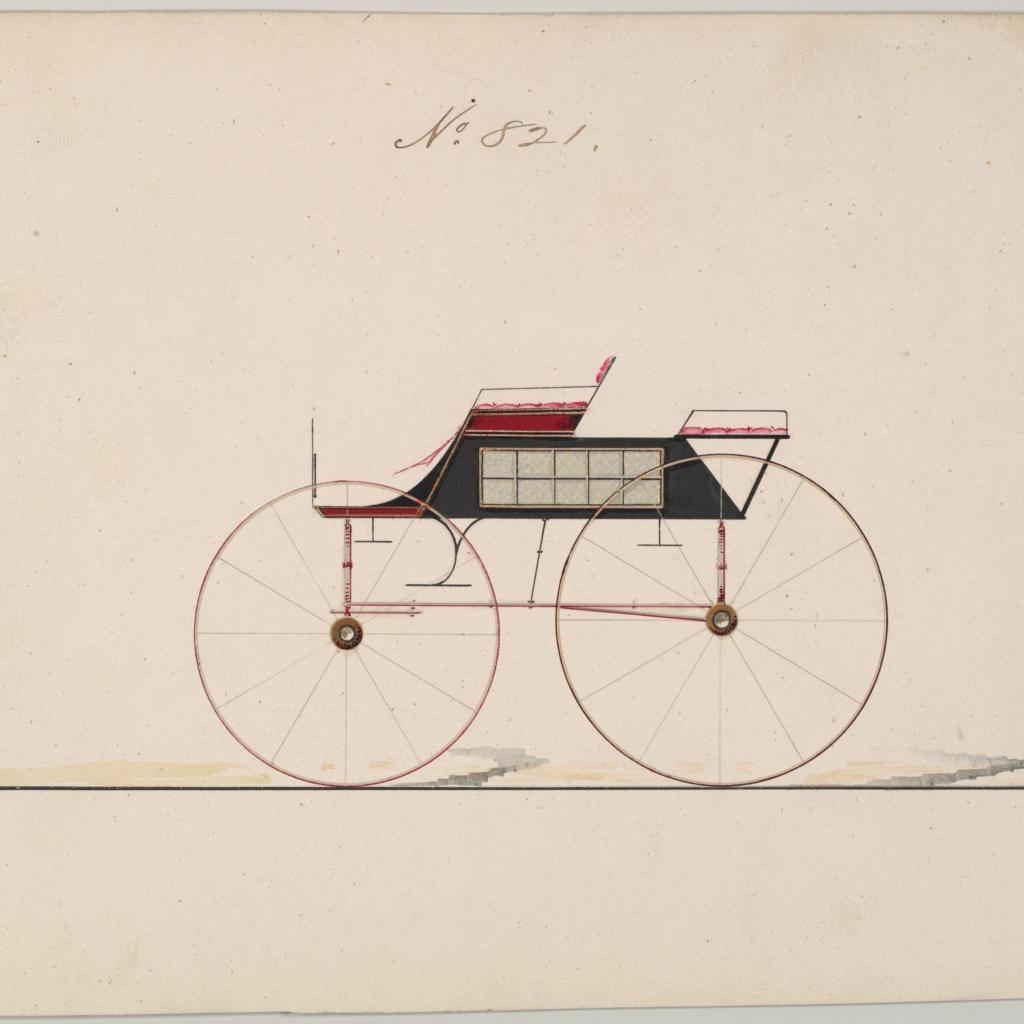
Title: Design for Wagon, no. 821
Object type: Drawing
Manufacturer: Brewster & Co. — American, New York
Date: ca. 1860
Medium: Pen and black ink, wtaercolor and gouache with gum arabic
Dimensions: sheet: 6 3/16 x 8 13/16 in. (15.7 x 22.4 cm)
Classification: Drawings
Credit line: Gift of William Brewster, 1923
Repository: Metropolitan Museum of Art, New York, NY